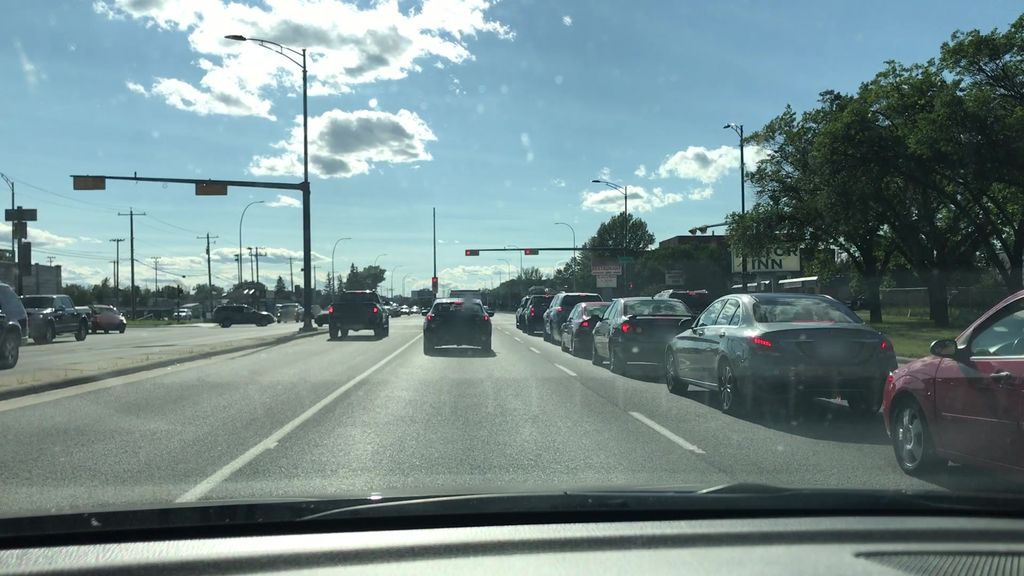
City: calgary